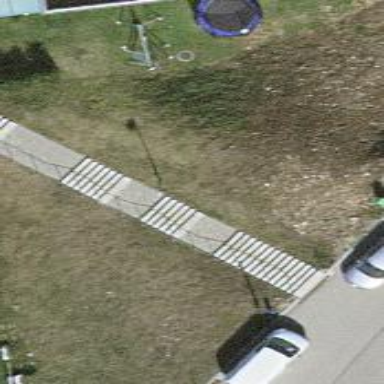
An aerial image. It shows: Set of steps on the road.